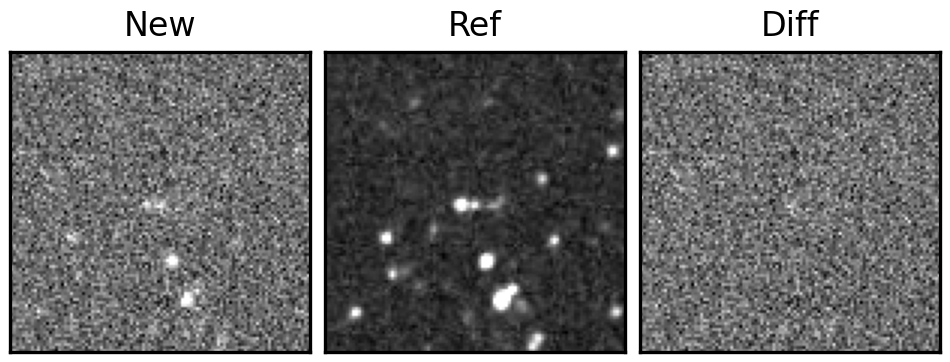
Label: real